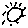
Label: sun